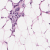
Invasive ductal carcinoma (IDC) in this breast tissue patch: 0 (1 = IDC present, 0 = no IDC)